Aerial crown-view tile of a tropical tree (Barro Colorado Island, Panama), acquired 20241216:
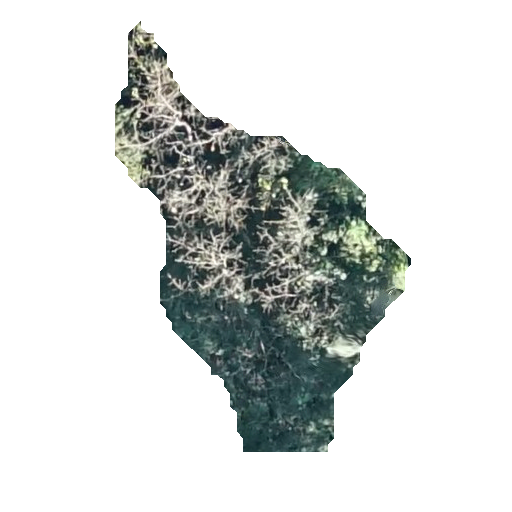
Species: Ficus obtusifolia
GBIF accepted scientific name: Ficus obtusifolia
Crown area: 90.897 m²